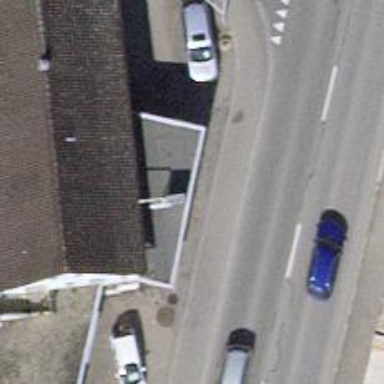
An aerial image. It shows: Fuel station.